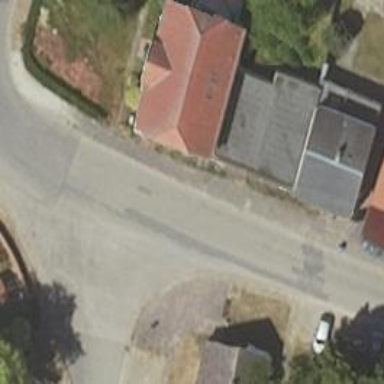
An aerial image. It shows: Paved residential road.